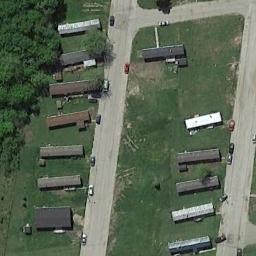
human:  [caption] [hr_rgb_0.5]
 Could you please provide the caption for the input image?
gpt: The mobile home park is on the grass next to some trees and road .

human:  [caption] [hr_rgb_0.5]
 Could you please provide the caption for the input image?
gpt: There are three rows of mobile homes .

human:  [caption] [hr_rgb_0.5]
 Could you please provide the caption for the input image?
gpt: The mobile home park has some neatly arranged mobile homes on the grass and a grove of trees is also in the mobile home park .

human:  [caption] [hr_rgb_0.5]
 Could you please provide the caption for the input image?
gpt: There are many buildings in the mobile home park .

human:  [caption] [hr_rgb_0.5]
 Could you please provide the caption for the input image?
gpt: There are some buildings on green lawns on the mobile home park .